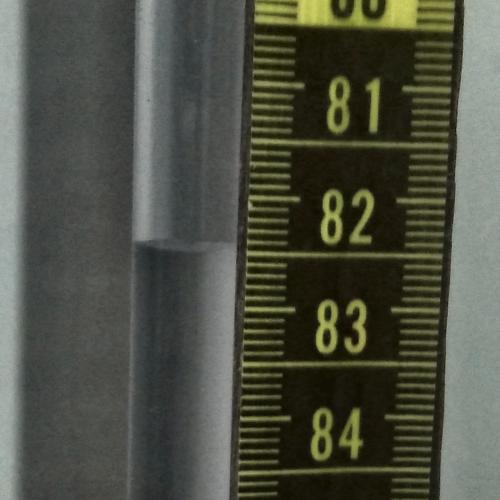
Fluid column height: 82.5 cm